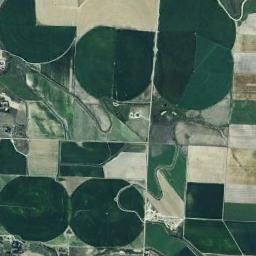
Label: circular_farmland